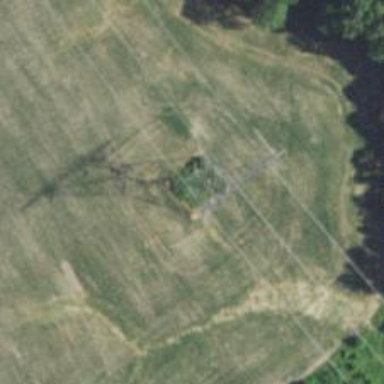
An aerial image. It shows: Power tower.